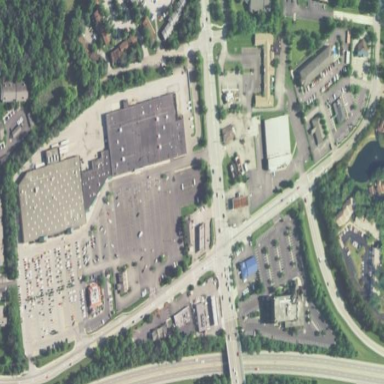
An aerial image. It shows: Retail area.